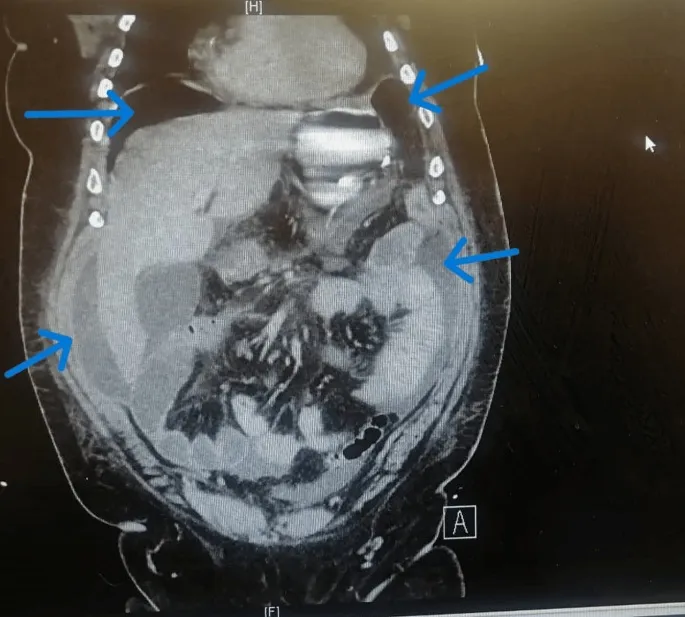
CT of the abdomen and pelvis with oral and IV contrast on POD 7 showing increased pneumoperitoneum and free fluid below both diaphragms, suggesting perforation with features of peritonitis. The ileocolic anastomosis appears unremarkable. . POD: Postoperative day.
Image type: radiology (ct)